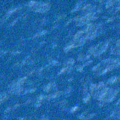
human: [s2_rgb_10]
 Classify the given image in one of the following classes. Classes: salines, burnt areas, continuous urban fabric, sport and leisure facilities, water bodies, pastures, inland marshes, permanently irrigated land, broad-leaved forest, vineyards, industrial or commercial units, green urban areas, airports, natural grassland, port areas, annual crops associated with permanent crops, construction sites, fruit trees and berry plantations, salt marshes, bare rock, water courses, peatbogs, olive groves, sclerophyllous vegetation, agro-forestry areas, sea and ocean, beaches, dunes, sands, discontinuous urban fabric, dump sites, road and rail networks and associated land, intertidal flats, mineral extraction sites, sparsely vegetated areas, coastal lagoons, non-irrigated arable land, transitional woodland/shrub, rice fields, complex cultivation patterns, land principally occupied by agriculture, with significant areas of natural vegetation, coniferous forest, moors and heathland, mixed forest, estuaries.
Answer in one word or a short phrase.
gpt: sea and ocean